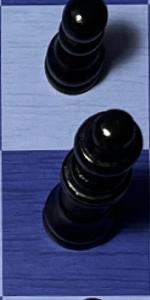
Label: Queen_Black